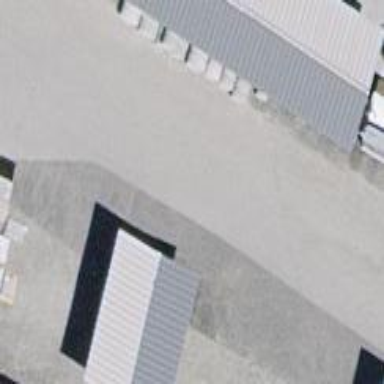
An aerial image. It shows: View of roof of building.